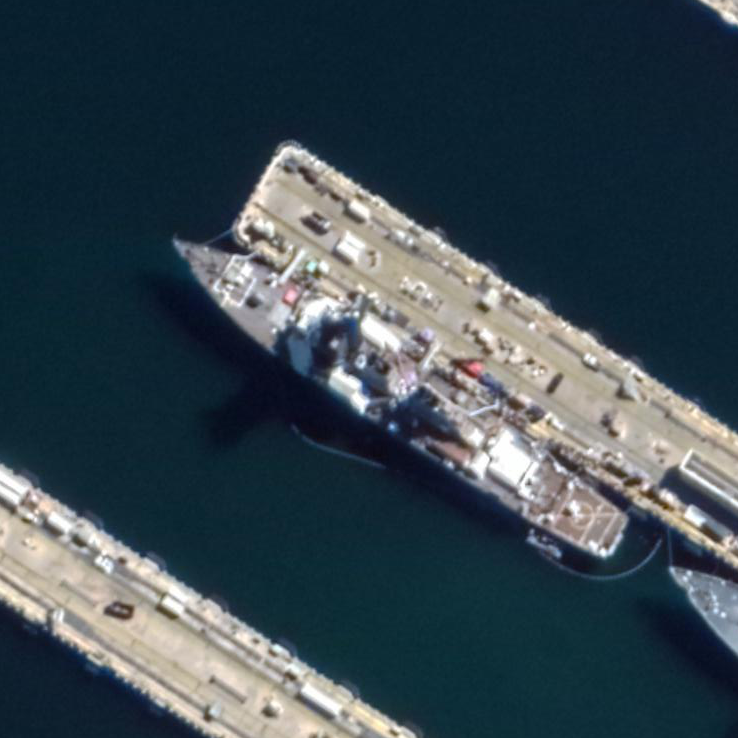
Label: destroyer